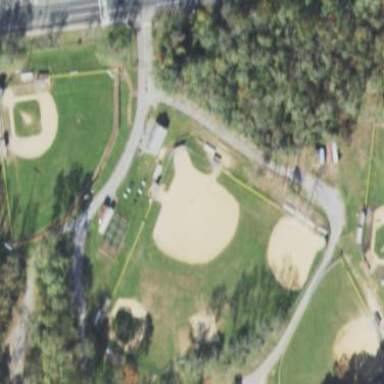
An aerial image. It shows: Baseball pitch for leisure land.